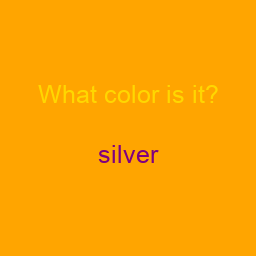
Color: purple
Color name shown: silver
Background color: orange
Question text color: gold